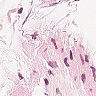
Metastatic tissue present: no